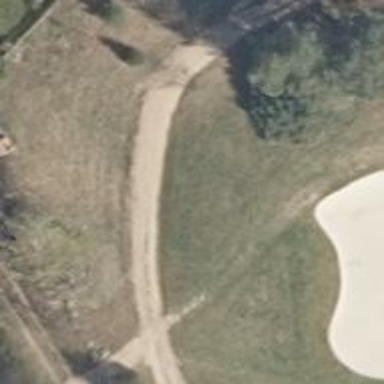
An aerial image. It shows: Designated golf cartpath for service vehicles.